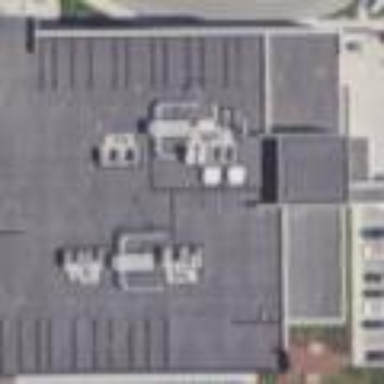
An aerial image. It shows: Hospital building.